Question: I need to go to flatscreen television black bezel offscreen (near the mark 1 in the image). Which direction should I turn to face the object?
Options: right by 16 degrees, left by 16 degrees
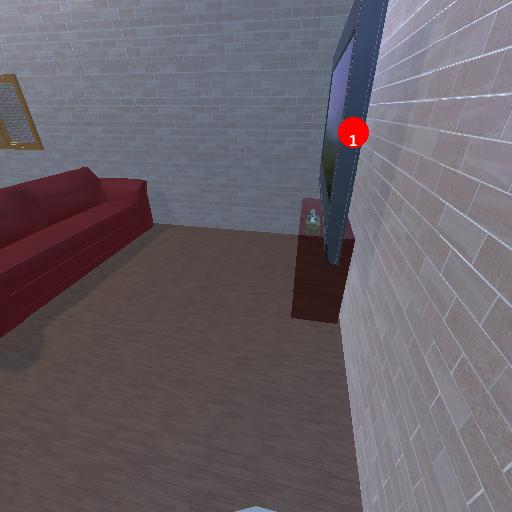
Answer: right by 16 degrees